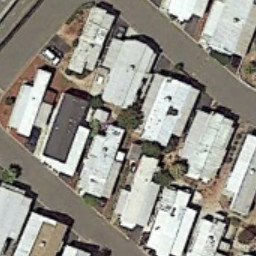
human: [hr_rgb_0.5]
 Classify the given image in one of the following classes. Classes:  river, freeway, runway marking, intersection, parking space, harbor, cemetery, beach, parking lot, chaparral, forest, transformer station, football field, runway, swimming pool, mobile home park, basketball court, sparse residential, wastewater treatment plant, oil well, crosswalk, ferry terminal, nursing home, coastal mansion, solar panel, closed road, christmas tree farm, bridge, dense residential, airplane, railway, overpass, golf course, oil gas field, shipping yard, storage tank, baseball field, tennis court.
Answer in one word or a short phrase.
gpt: mobile home park